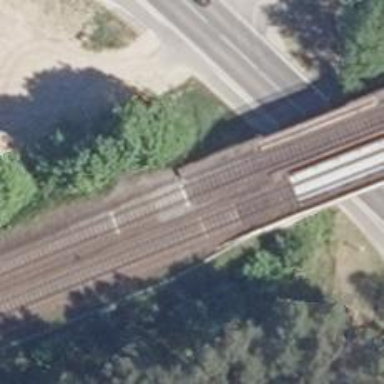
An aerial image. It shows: Bridge over electrified railway with contact line.